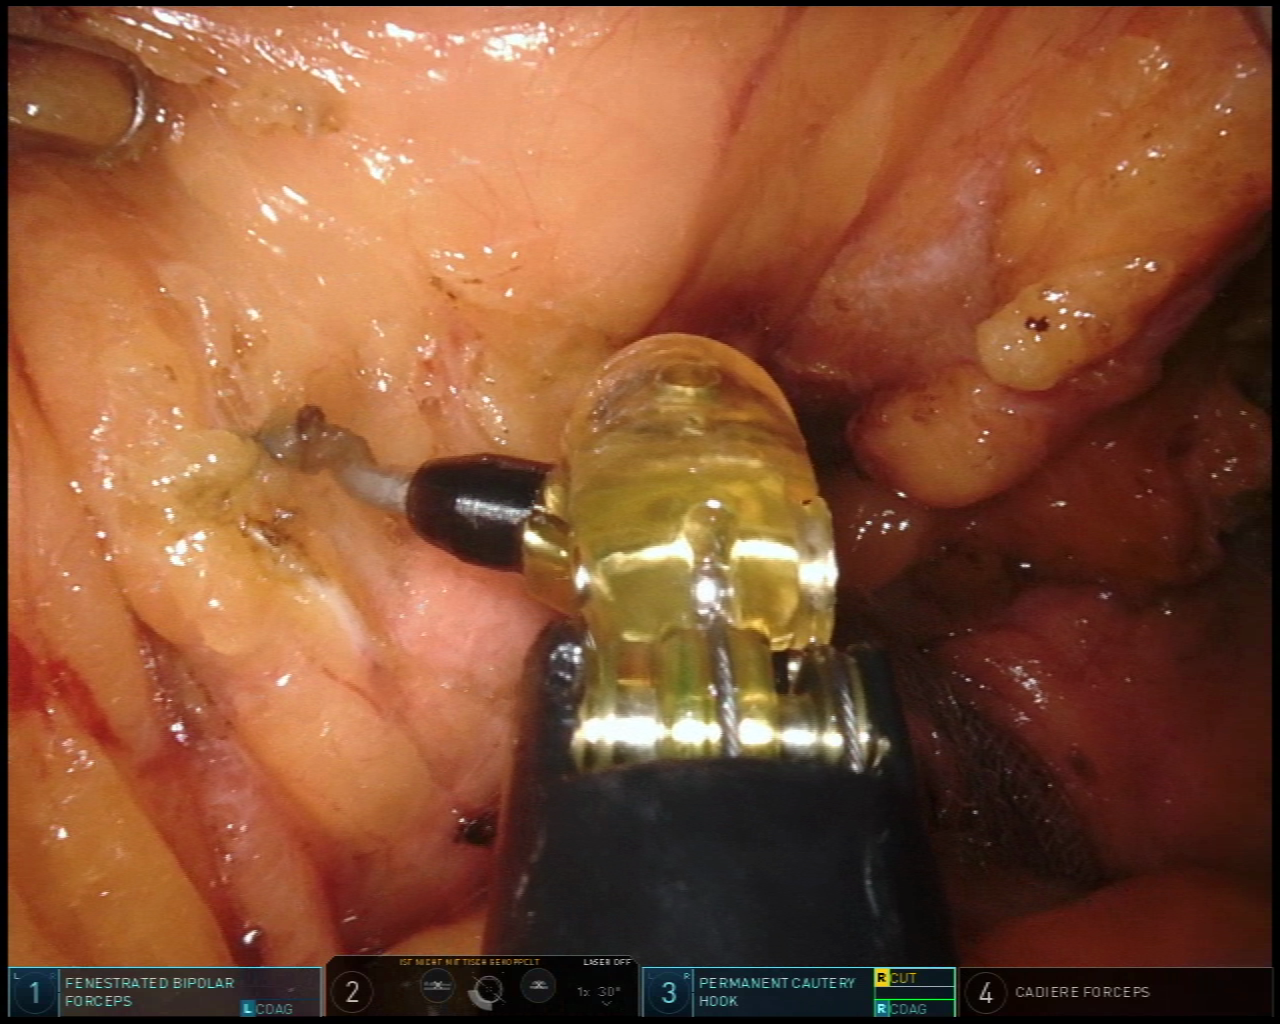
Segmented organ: pancreas
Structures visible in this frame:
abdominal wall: no
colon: no
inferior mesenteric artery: no
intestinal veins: no
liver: no
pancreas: yes
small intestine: no
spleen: no
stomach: no
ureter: no
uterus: no
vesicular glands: no